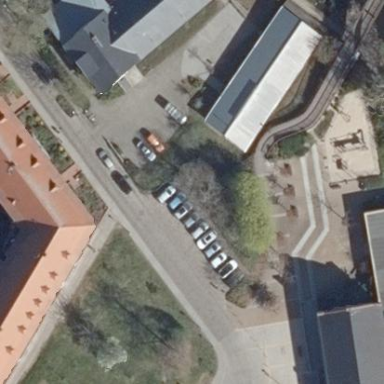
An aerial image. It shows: Parking available on the street side.